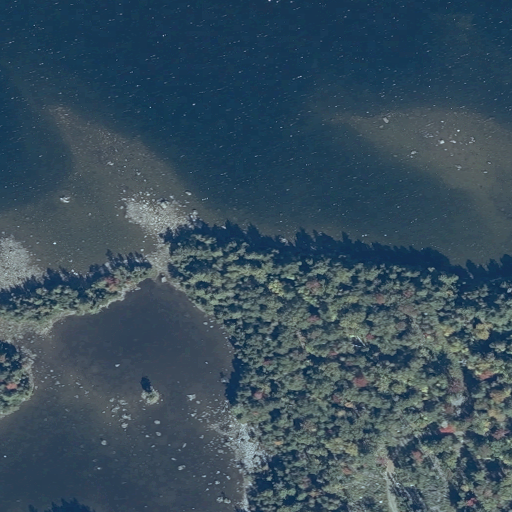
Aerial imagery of cape in Maine named Caribou Point containing open water, evergreen forest, herbaceous wetlands, and woody wetlands